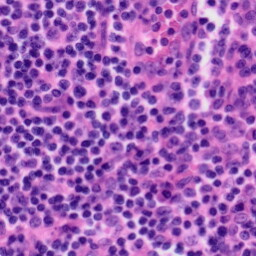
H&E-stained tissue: Tonsil